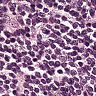
Metastatic tissue present: no